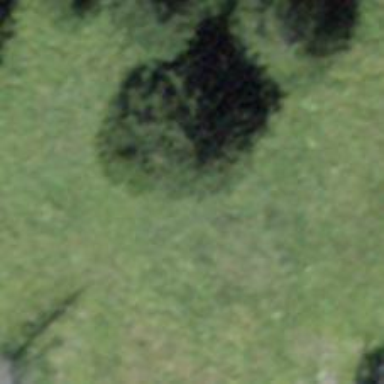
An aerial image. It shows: Beautiful tree in nature.